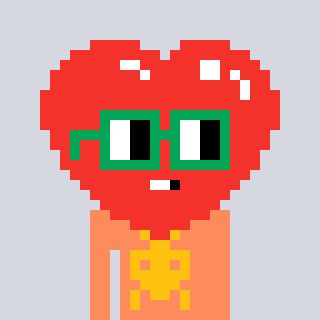
a pixel art character with square green glasses, a heart-shaped head and a peachy-colored body on a cool background